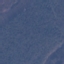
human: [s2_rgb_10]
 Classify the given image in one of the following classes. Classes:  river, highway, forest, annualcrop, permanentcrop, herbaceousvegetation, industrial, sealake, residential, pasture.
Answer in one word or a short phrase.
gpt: Forest